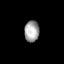
Tissue: skin
Cell type: Others
Senescence score: 0.7271
Nuclear area (px): 309
Mean DAPI intensity: 161.43